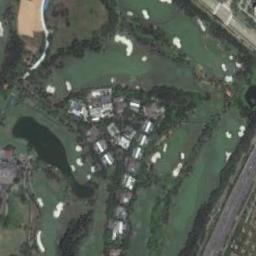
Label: golf_course